Interaction volume radius: 5 \u00c5
Interaction volume height: 15 \u00c5
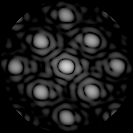
Disorder parameter: 0.0921